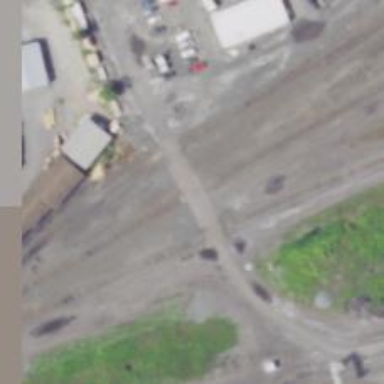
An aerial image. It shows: Railway level crossing.